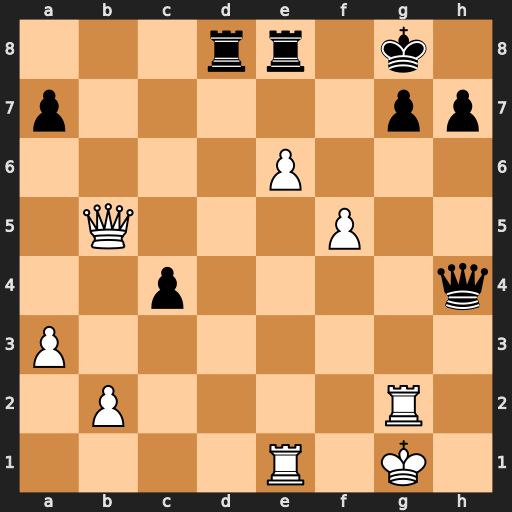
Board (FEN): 3rr1k1/p5pp/4P3/1Q3P2/2p4q/P7/1P4R1/4R1K1
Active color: w
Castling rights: -
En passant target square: -
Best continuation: Qe5 Qd4+ Qxd4 Rxd4 f6